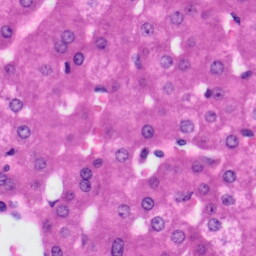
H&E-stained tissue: Liver